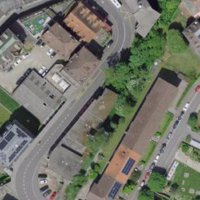
EUNIS habitat code: 54
Species observed at this site:
Corvus corone
Podarcis muralis
Podiceps cristatus
Motacilla cinerea
Fulica atra
Anas platyrhynchos
Chloris chloris
Larus canus
Aythya fuligula
Passer domesticus
Buteo buteo
Sylvia atricapilla
Turdus merula
Chroicocephalus ridibundus
Phalacrocorax carbo
Larus michahellis
Gallinula chloropus
Cygnus olor
Mareca strepera
Erithacus rubecula
Mergus merganser
Milvus milvus
Milvus migrans
Cinclus cinclus
Motacilla alba